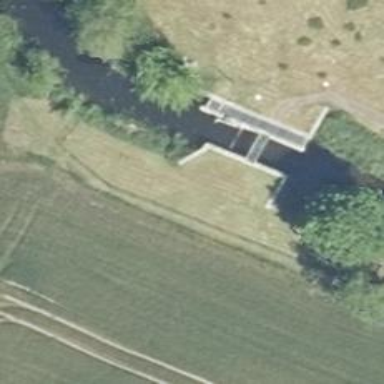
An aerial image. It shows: Weir in waterway.